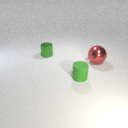
small green rubber cylinder to the right of small green metal cylinder